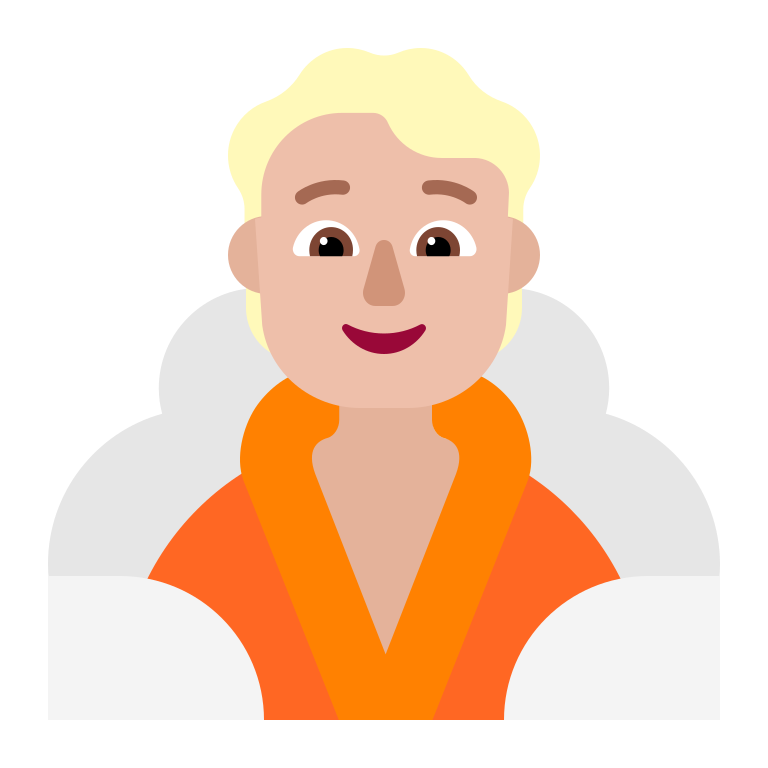
person in steamy room flat  light